Interaction volume radius: 5 \u00c5
Interaction volume height: 20 \u00c5
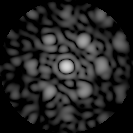
Disorder parameter: 0.4989